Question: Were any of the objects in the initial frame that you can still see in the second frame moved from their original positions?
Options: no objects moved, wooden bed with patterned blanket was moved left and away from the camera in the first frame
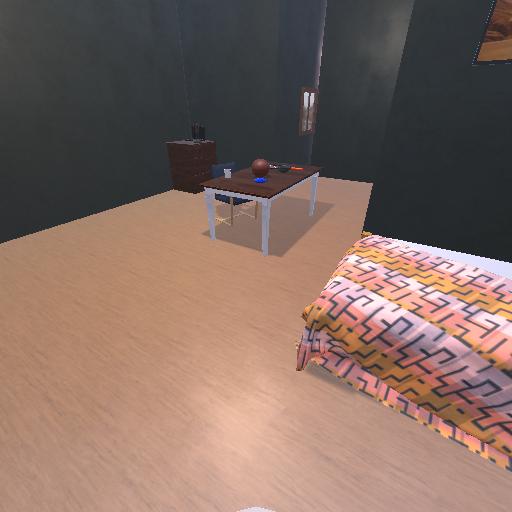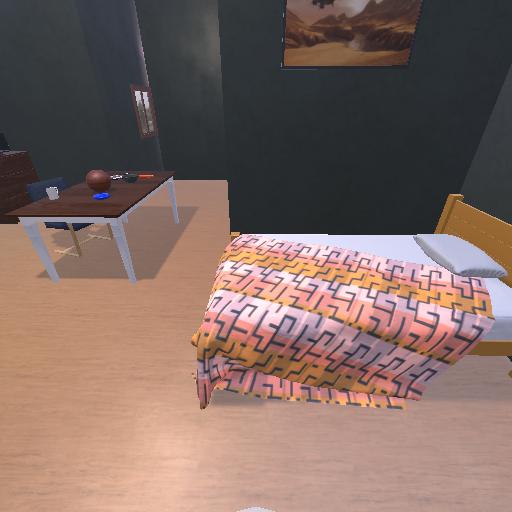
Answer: no objects moved